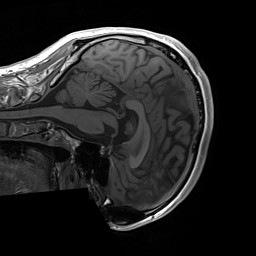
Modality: T1w
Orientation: sagittal
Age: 31
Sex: male